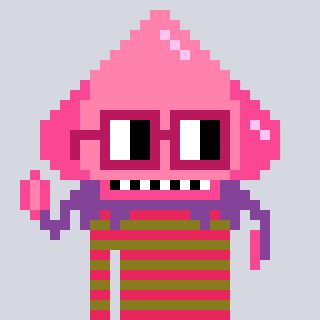
a pixel art character with square dark red glasses, a squid-shaped head and a gunk-colored body on a cool background